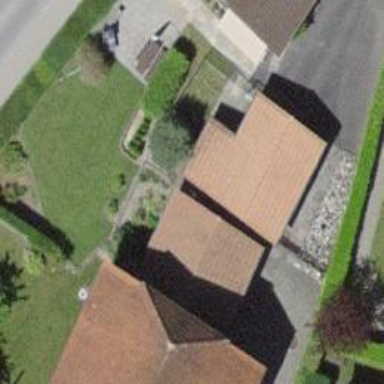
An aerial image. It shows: Garage building.